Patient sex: M
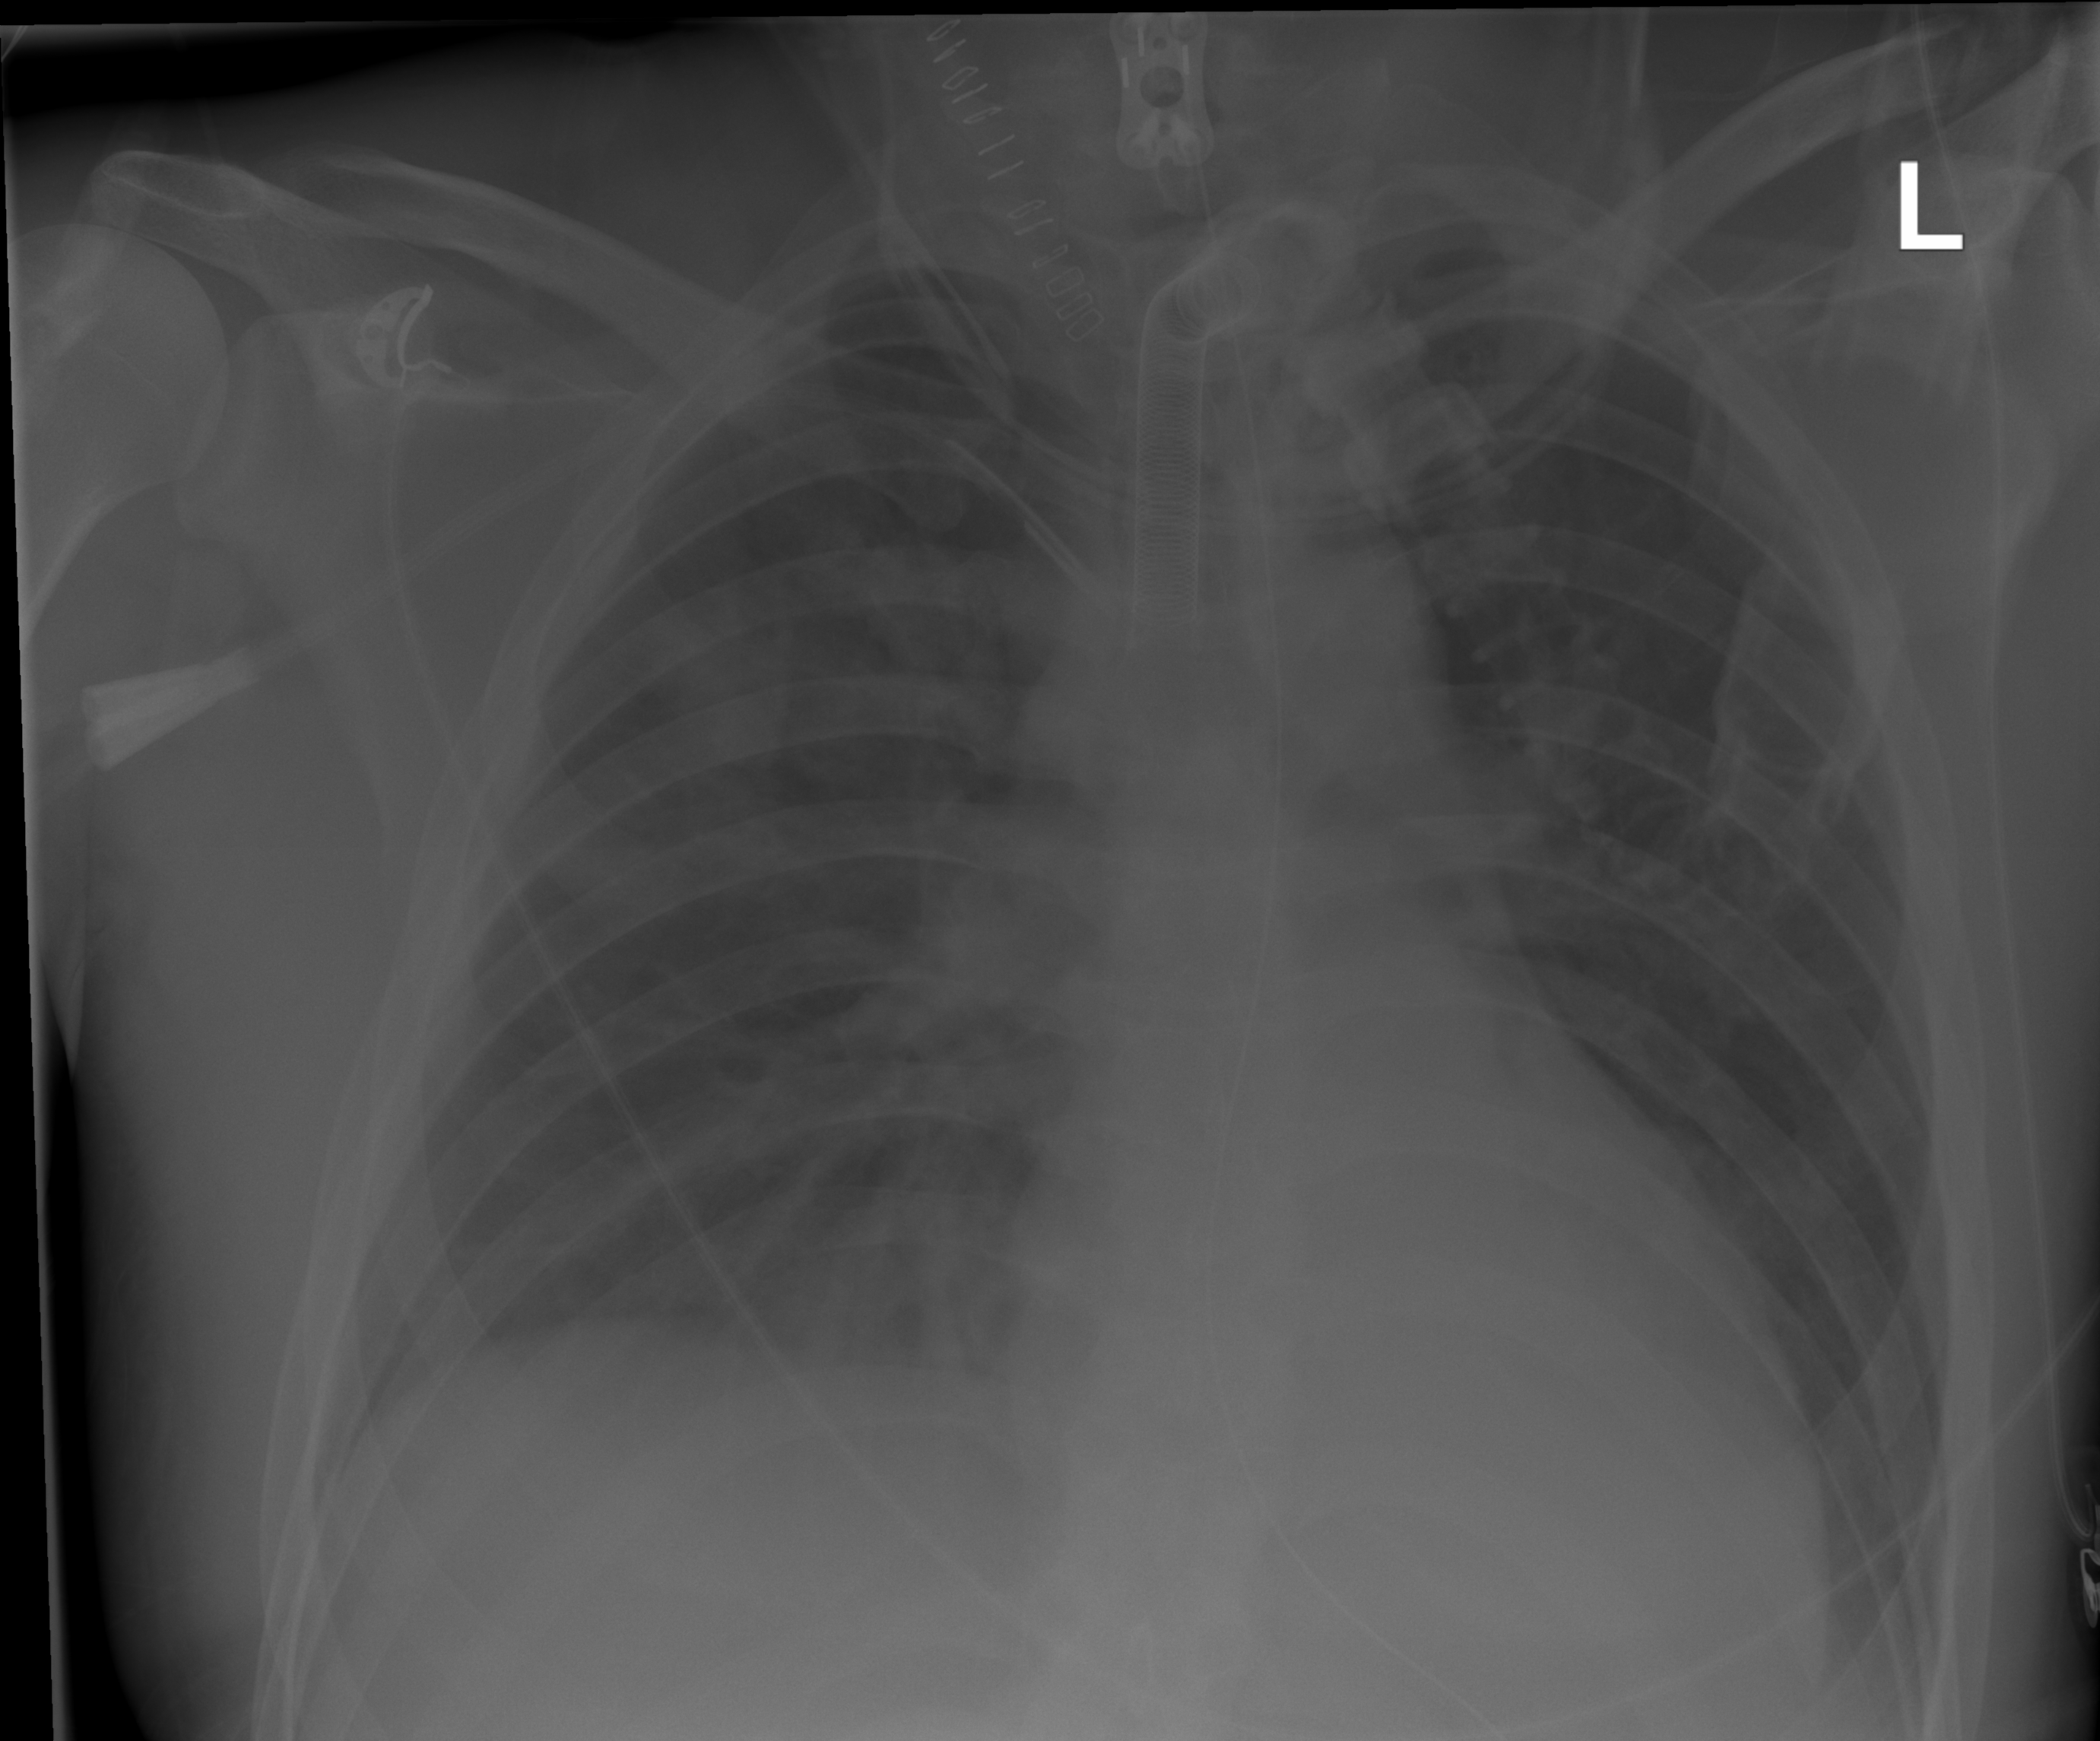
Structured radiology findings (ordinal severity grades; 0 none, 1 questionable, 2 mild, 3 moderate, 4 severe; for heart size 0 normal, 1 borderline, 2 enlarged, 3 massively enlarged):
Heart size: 0
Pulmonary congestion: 0
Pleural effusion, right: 0
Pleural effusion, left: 2
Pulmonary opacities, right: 2
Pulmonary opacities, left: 0
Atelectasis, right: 3
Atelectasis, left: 2